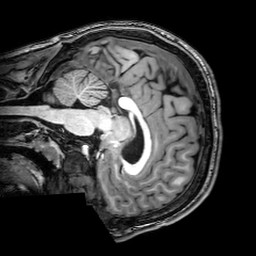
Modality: T1w
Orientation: sagittal
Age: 22
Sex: male
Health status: healthy
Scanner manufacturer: philips
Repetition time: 0.008127 s
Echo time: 0.00372 s